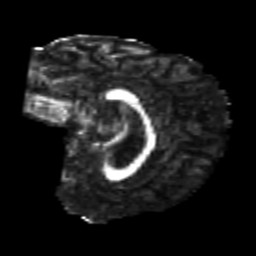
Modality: FA
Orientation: sagittal
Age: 26
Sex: female
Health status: healthy
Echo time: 0.074 s